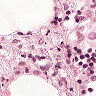
Metastatic tissue present: no